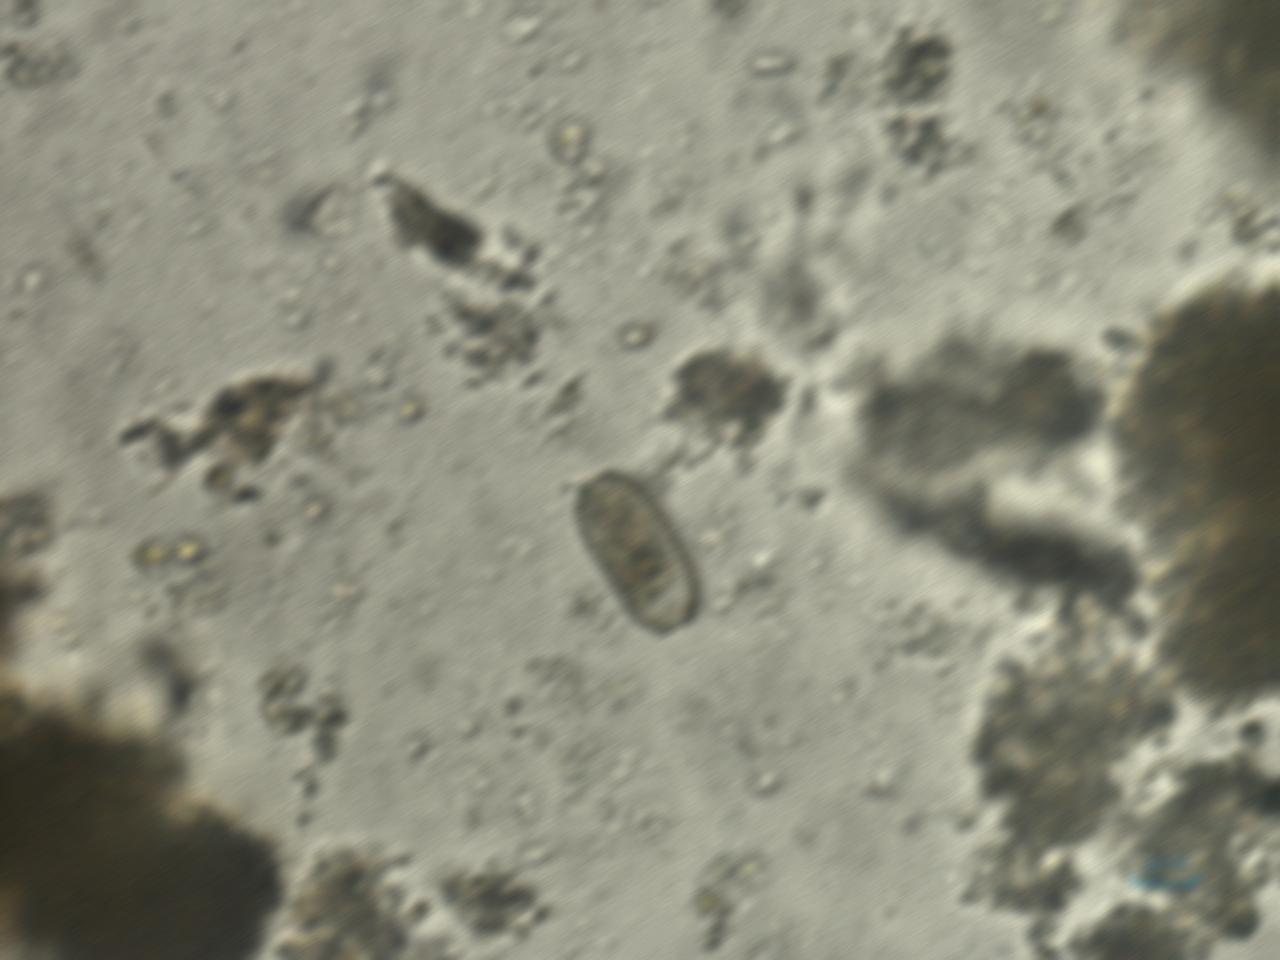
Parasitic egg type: Capillaria philippinensis